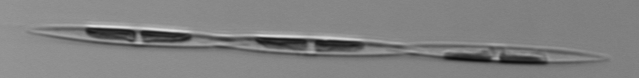
Label: Pseudo-nitzschia